Question: Ok so a little bit of a strange one,
I have 2 ul's with an equal number of li's in each...
in jQuery I want to be able to over over either of the ul li's and see it, and its corresponding li (from the other ul) get the class "highlight"...
I though it could be done by counting the number from the top of the list?
Still no idea how to do it though.
Here is a visual representation of what I'm looking for:

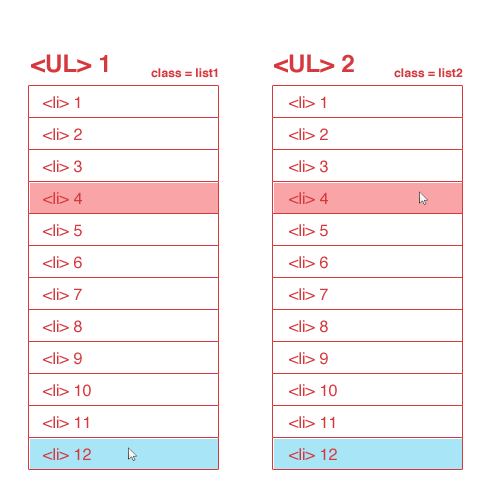
Answer: '''
$('#list1 > li').hover(function() {
$('#list2 > li').eq($(this).index()).addClass('hover');
}, function() {
$('#list2 > li').eq($(this).index()).removeClass('hover');
});
'''
Or if you want it in both directions:
'''
$('.list > li').hover(function() {
var idx = $(this).index();
$('.list > li:nth-child('+(idx+1)+')').addClass('hover');
}, function() {
var idx = $(this).index();
$('.list > li:nth-child('+(idx+1)+')').removeClass('hover');
});
'''
Demo: <URL>